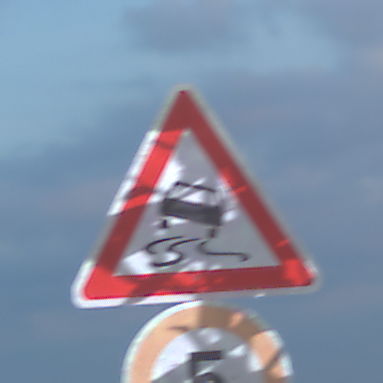
Verkehrszeichen: SchleuderOderRutschgefahr
Zusatzzeichen unten: Geschwindigkeit5
Umgebung: Outdoor, Nature
Tageszeit: SunriseSunset
Wetter: PartlyCloudy
Licht: Natural
Jahreszeit: NotSpecified
Kontrast: MediumContrast